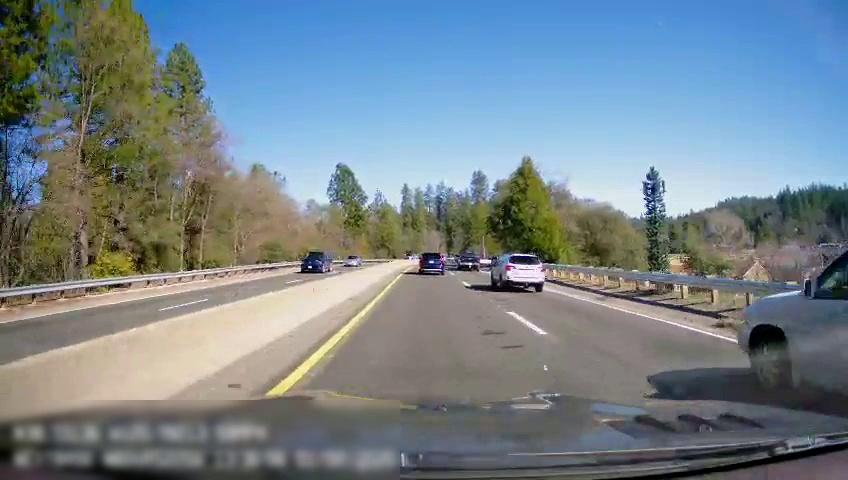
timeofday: Day
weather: Sunny
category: Drivable Space
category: Drivable Space
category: Vehicles | SUV
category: Vehicles | SUV
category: Vehicles | SUV
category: Vehicles | Truck
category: Vehicles | Car
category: Vehicles | Car
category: Lanes | Current Lane
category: Lanes | Current Lane
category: Lanes | Current Lane
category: Lanes | Opposite Lane
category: Lanes | Opposite Lane